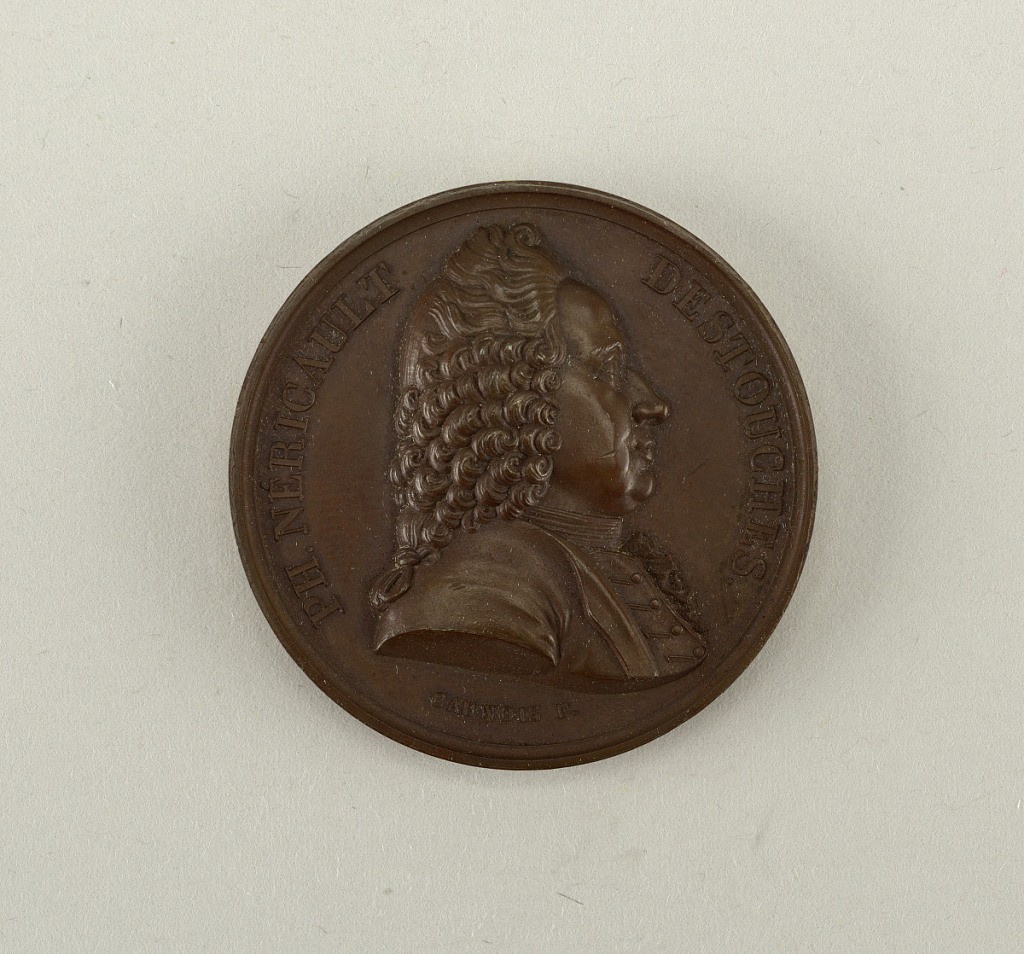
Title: Galerie métallique des grands hommes français (Great Men of France)
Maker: François Augustin Caunnois, French, 1787 - 1859
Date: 1816
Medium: Cast bronze
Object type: Medal
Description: Bust of Philippe Néricault Destouches (1680 - 1754).